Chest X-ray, PA view. Patient: 71 years old, sex M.
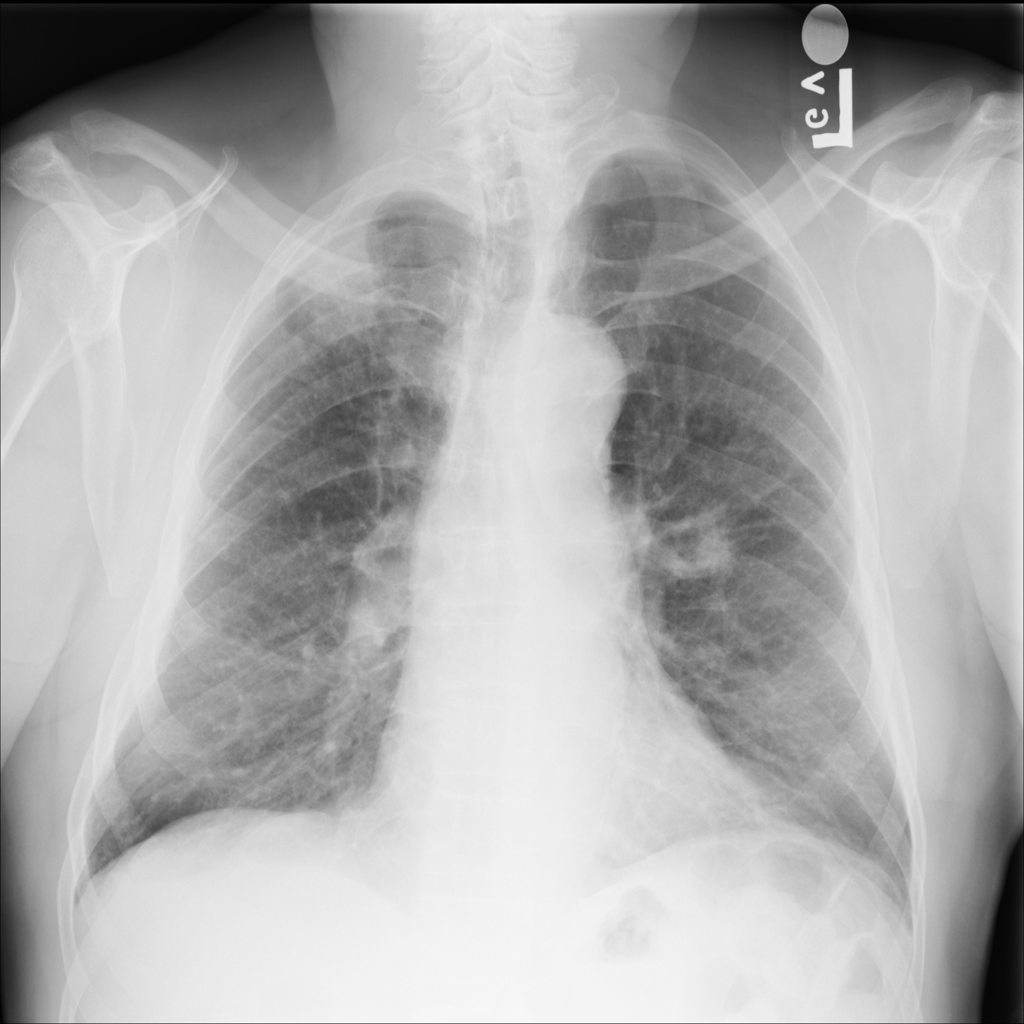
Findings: Emphysema, Infiltration, Mass